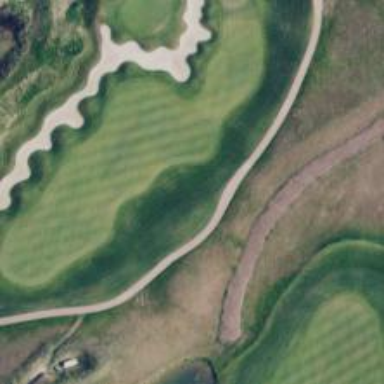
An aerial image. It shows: Golf bunker filled with sandy terrain.